Group 1:
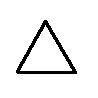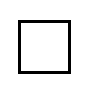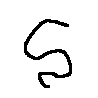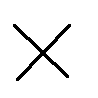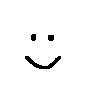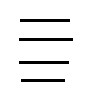
Group 2:
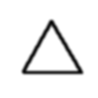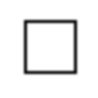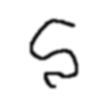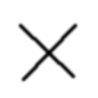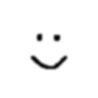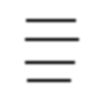
Rule separating the two groups: Sharp vs. blurry
Concepts: contrast, curve_texture
Author: Cameron Fetter